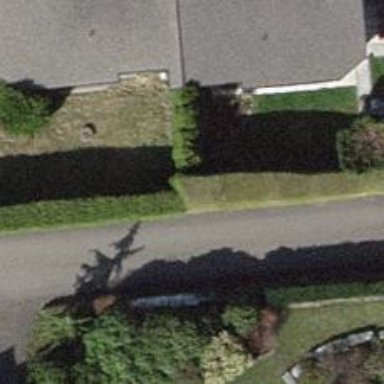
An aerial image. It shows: Hedge acting as barrier.